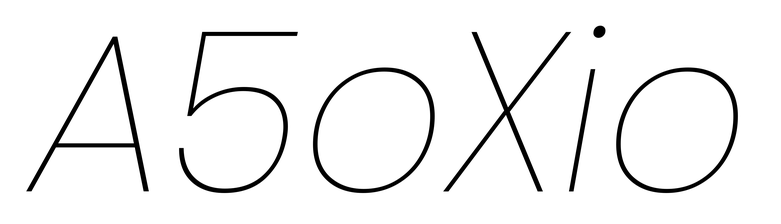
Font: Poppins-ThinItalic